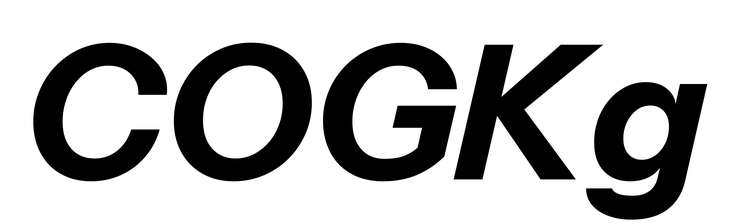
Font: InstrumentSans-Italic_Bold_Italic